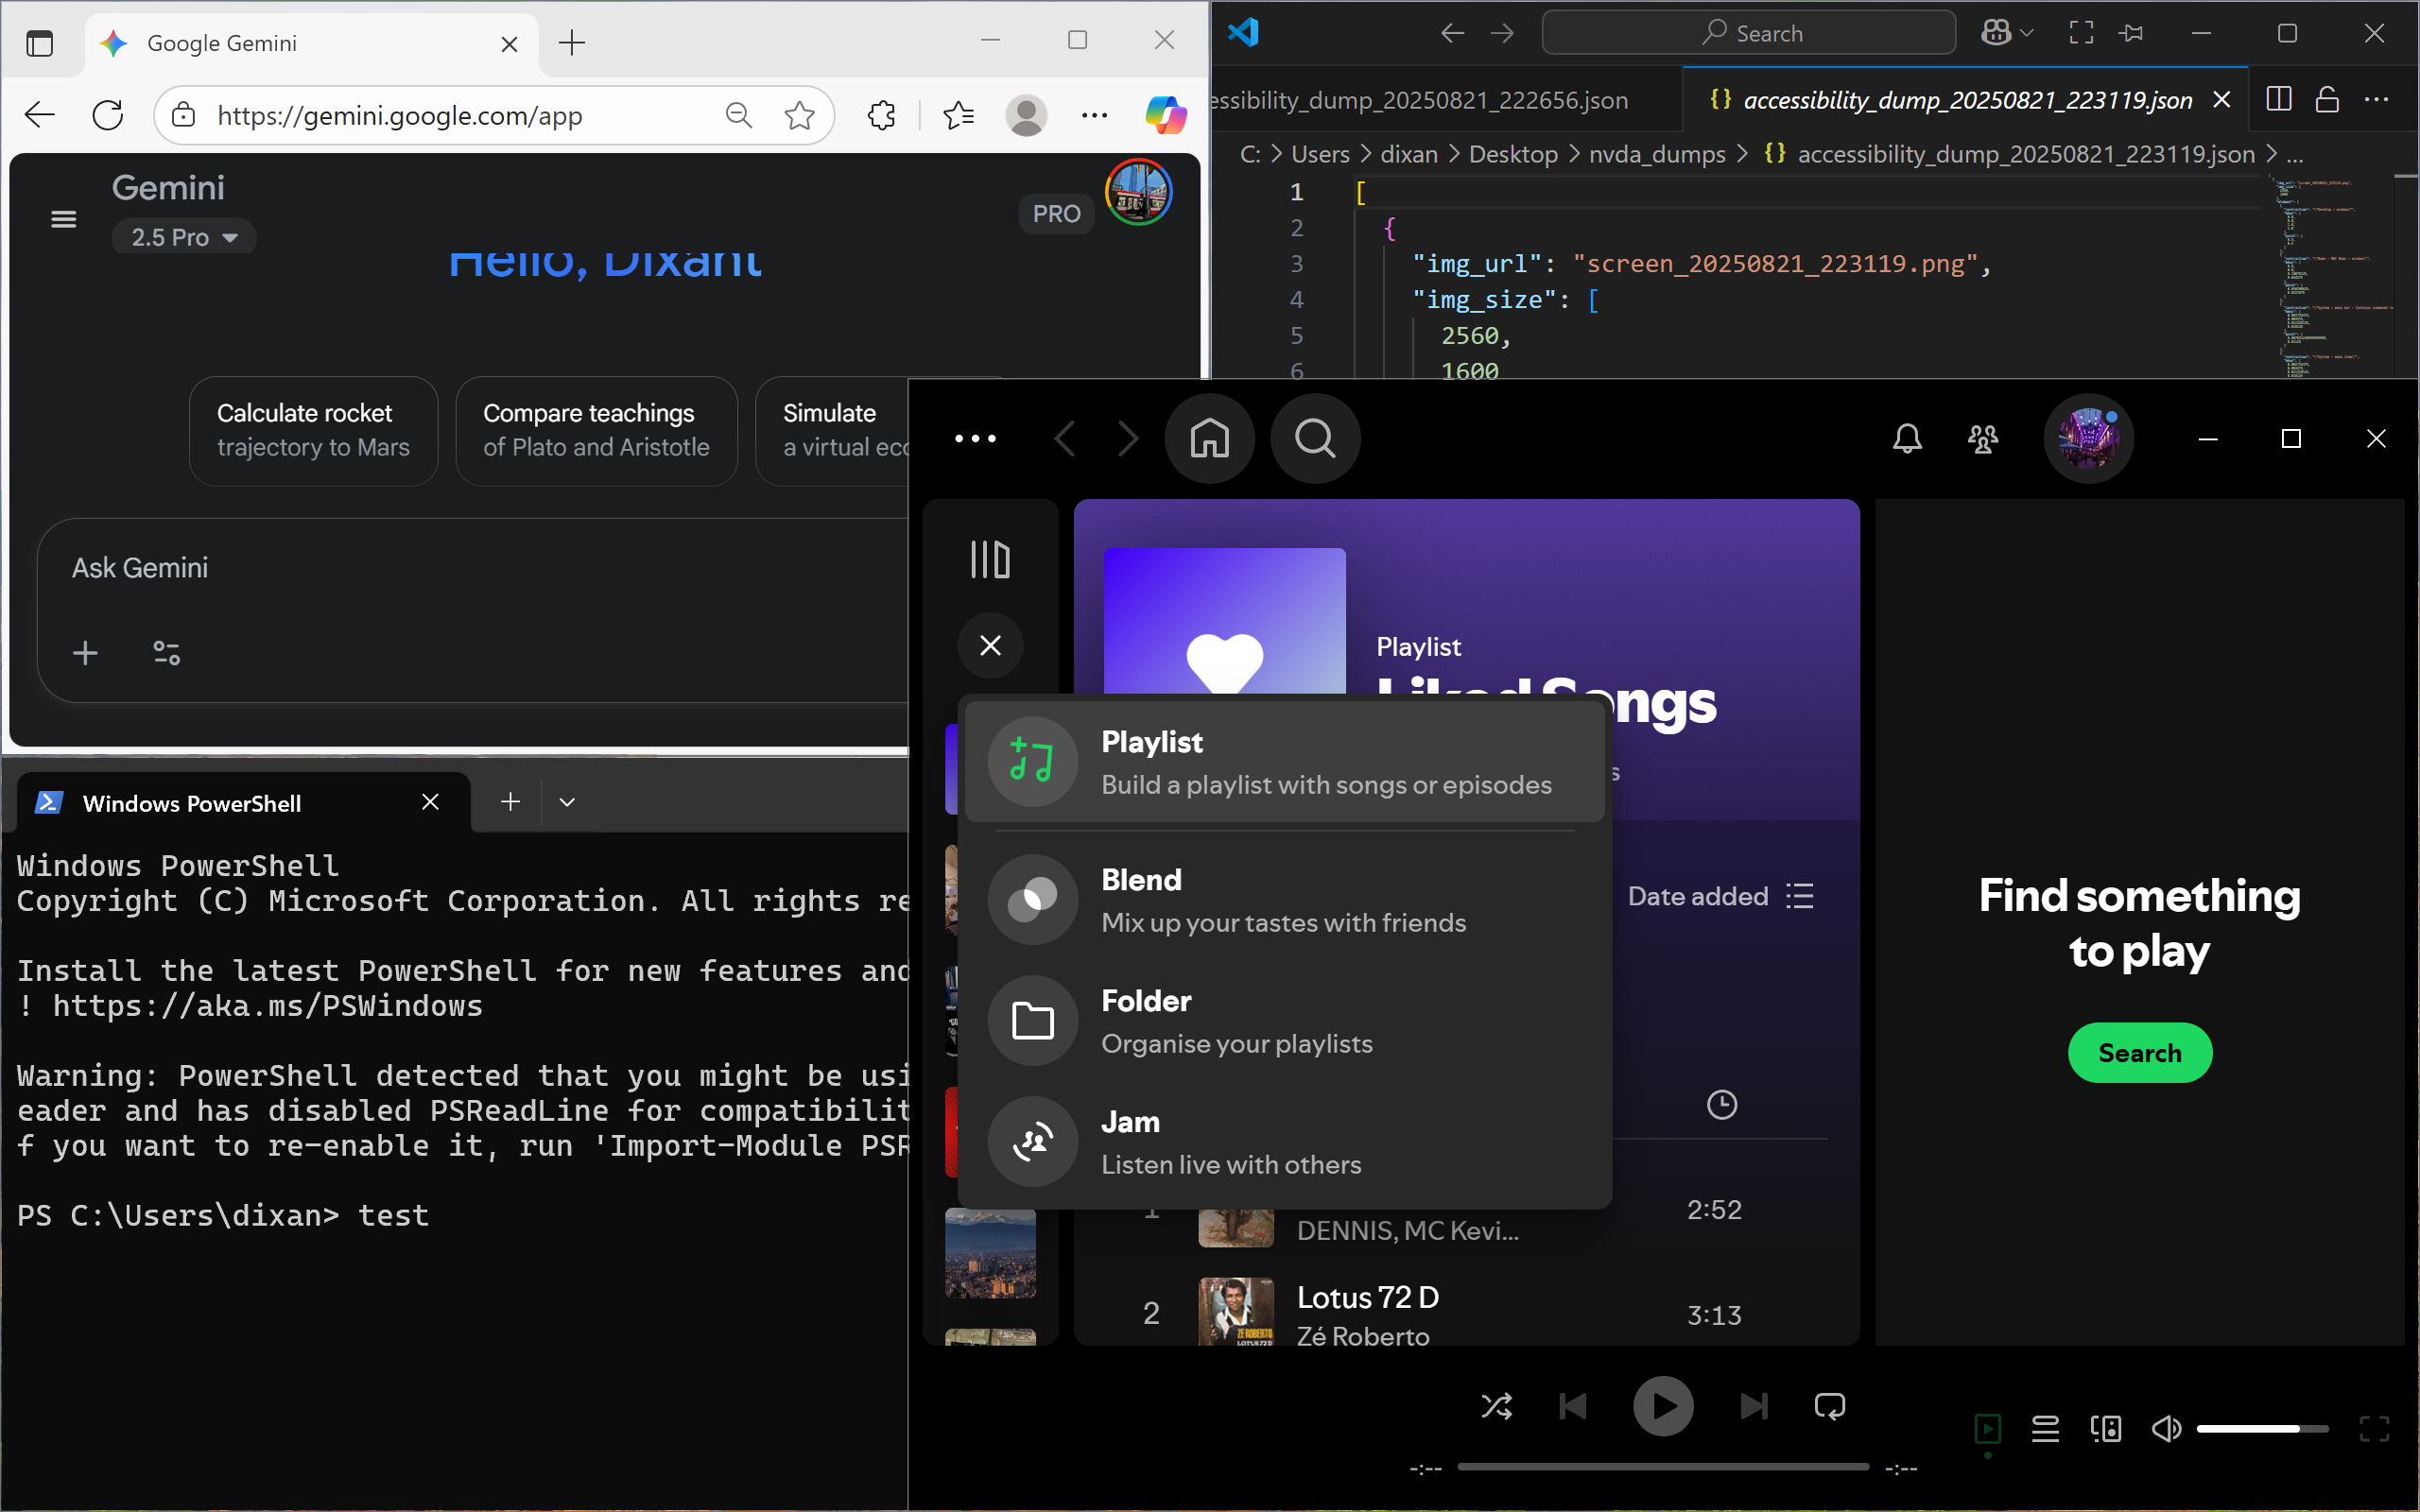
UI elements on screen:
"Desktop - window"
"Google Gemini - window"
"System - menu bar - Contains commands to manipulate the window"
"System - menu item"
"title bar - value: Google Gemini"
"Minimise - button - Moves the window out of the way"
"Maximise - button - Makes the window full screen"
"Close - button - Closes the window"
"window"
"Taskbar - pane"
"pane"
"Running applications - pane"
"Spotify Premium - window"
"System - menu bar - Contains commands to manipulate the window"
"System - menu item"
"Spotify Premium - pane"
"pane"
"New Tab - button - New tab"
"pane"
"Spotify – Liked Songs - document"
"section"
"Close side panel - button"
"Side Panel Resize Handle - slider"
"pane"
"button"
"pane"
"menu button"
"accessibility_dump_20250821_223119.json - Visual Studio Code - window"
"accessibility_dump_20250821_223119.json - Visual Studio Code - pane"
"pane"
"Minimize - button"
"Maximize - button"
"Close - button"
"pane"
"accessibility_dump_20250821_223119.json - Visual Studio Code - document"
"section"
"pane"
"window"
"UI element"
"DesktopWindowXamlSource - pane"
"pane"
"tab control"
"list"
"Windows PowerShell - tab"
"graphic"
"Windows PowerShell - text"
"Close Tab - button"
" - text"
"New Tab - split button - Press the button to open a new terminal tab with your default profile. O..."
" - button"
" - text"
"More options - button"
"button"
" - text"
"button"
" - text"
"button"
" - text"
"UI element"
"Windows PowerShell - terminal"
"Vertical - scroll bar - value: 0"
"Vertical Small Decrease - button"
" - text"
"Vertical Large Increase - button"
"Vertical Small Increase - button"
" - text"
"System - menu bar"
"System - menu item"
"Minimise - button"
"Maximise - button"
"Close - button"